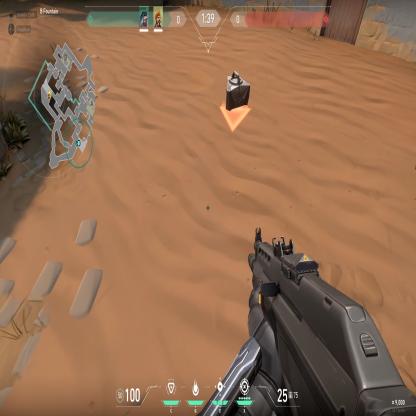
Label: dropped spike